Field crop: maize
Growth stage: 2
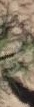
Species: salsola